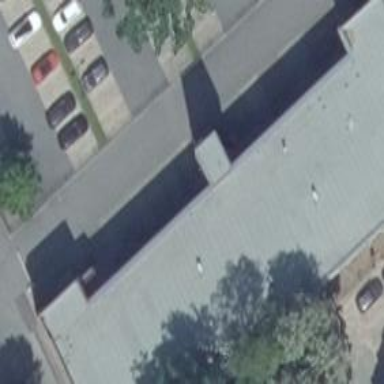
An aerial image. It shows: Industrial building with historic significance.